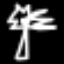
Label: palm tree